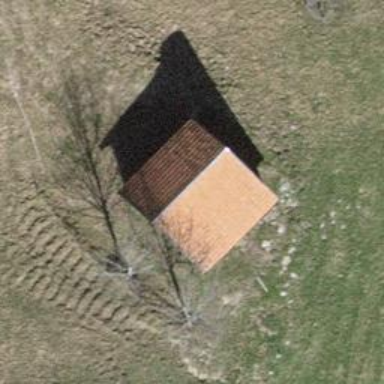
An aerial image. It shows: Shed building.